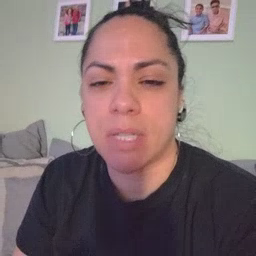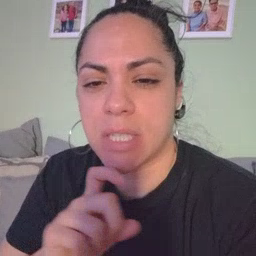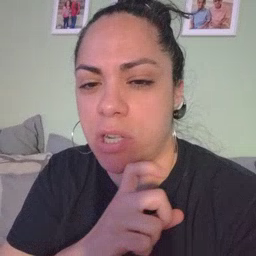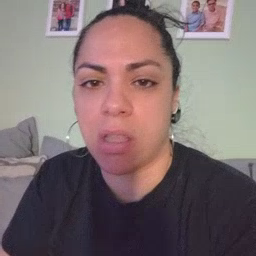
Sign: cereal